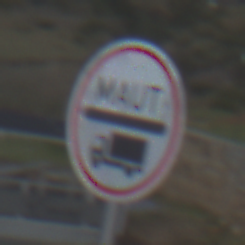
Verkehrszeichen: Mautpflicht
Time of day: SunriseSunset
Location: Outdoor (RoadRail)
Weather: PartlyCloudy
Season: NotSpecified
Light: Natural